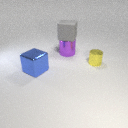
large blue metal cube in front of large purple metal cylinder